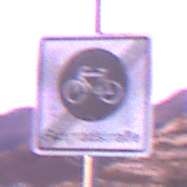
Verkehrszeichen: EndeFahrradstrasse
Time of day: Dawn
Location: Outdoor (Nature)
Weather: PartlyCloudy
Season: NotSpecified
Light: Natural